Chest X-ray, AP view. Patient: 14 years old, sex F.
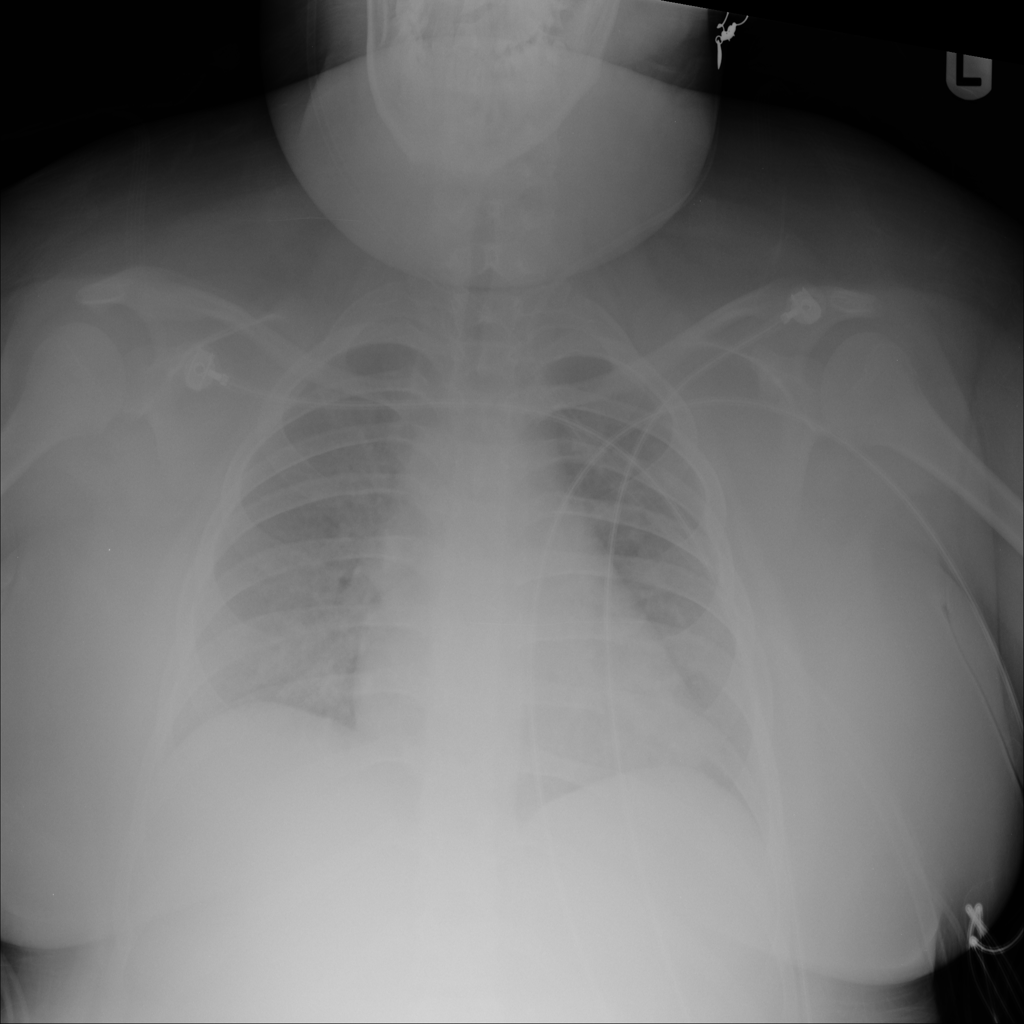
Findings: Infiltration